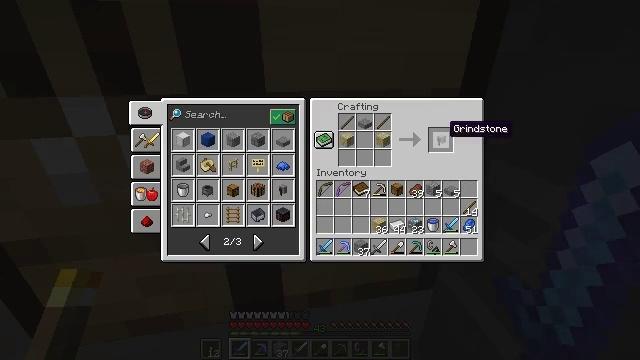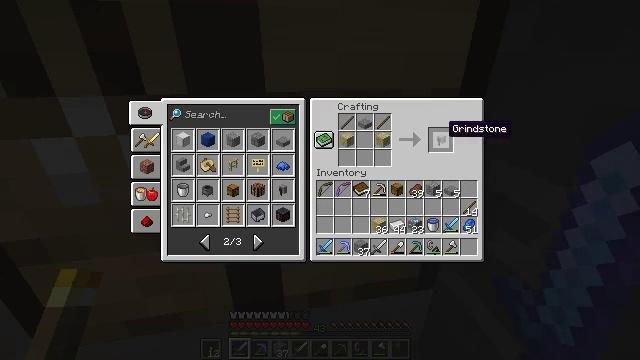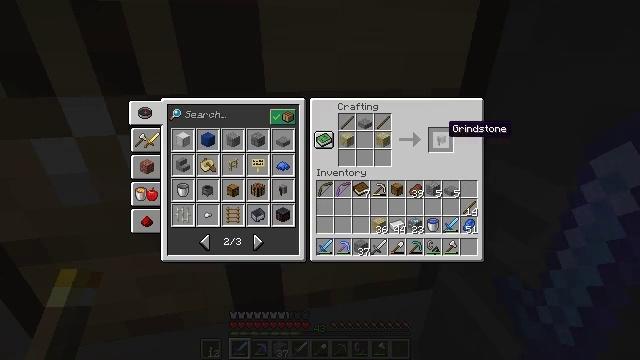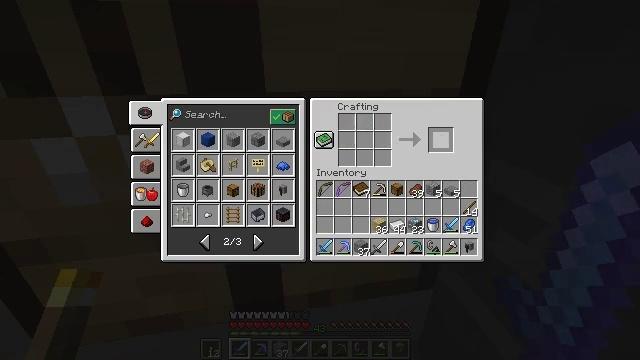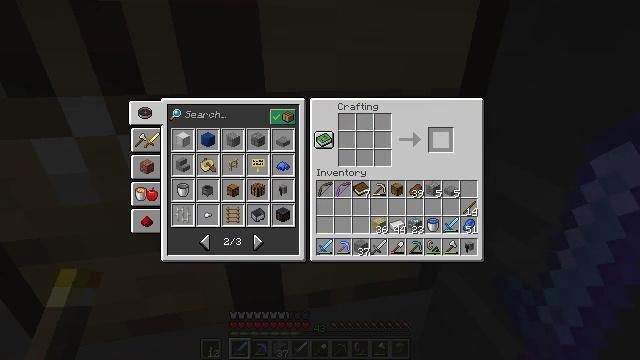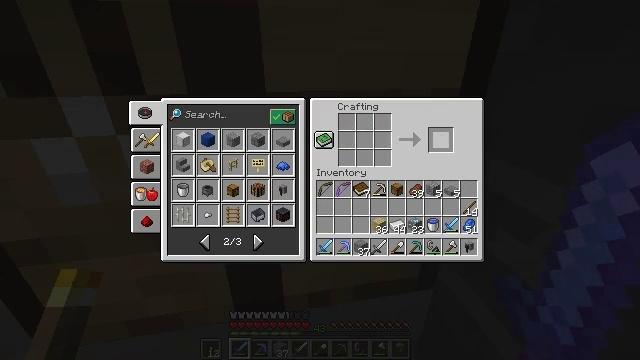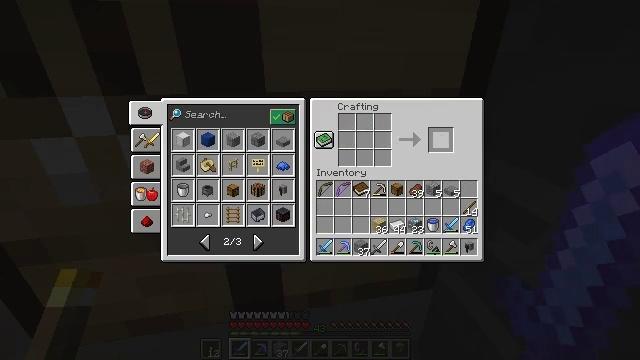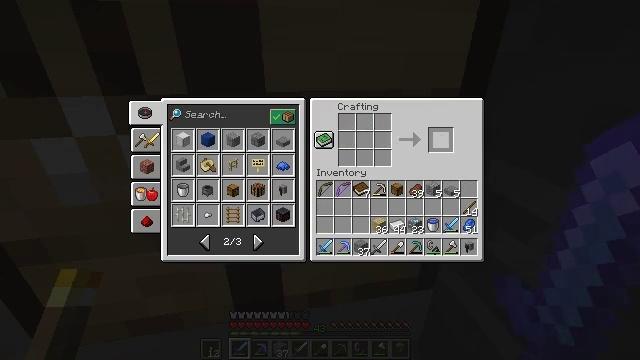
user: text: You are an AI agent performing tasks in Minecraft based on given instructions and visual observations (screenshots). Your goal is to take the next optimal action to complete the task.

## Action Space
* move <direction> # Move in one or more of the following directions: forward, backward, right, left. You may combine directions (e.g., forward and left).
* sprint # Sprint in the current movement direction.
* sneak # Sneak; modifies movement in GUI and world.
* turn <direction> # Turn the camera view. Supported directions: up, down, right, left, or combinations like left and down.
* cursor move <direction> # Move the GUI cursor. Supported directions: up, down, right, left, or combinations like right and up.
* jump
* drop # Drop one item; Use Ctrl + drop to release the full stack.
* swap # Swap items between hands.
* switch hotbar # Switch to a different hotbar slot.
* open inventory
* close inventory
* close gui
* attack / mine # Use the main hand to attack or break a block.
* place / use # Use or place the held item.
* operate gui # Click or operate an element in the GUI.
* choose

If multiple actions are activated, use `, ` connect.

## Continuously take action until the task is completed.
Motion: motion action
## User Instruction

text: Craft a grindstone.
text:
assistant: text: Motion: no_op
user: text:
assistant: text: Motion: sneak
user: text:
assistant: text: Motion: sneak, attack / mine
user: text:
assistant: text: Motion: sneak, attack / mine
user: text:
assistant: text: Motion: sneak
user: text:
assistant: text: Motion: sneak
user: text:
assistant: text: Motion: sneak
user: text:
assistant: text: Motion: no_op